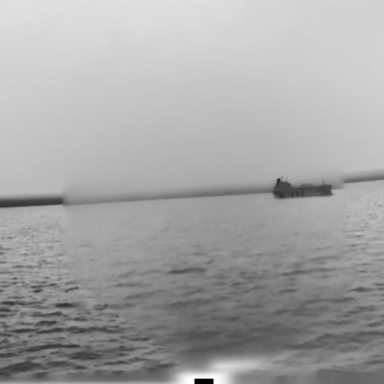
There is a liner in the infrared image.